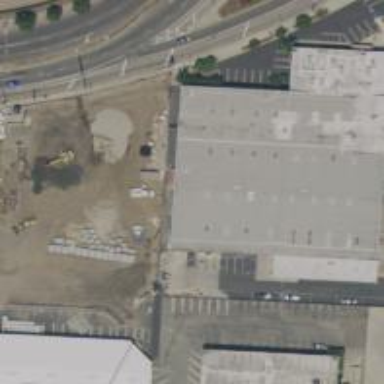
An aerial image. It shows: Commercial building.